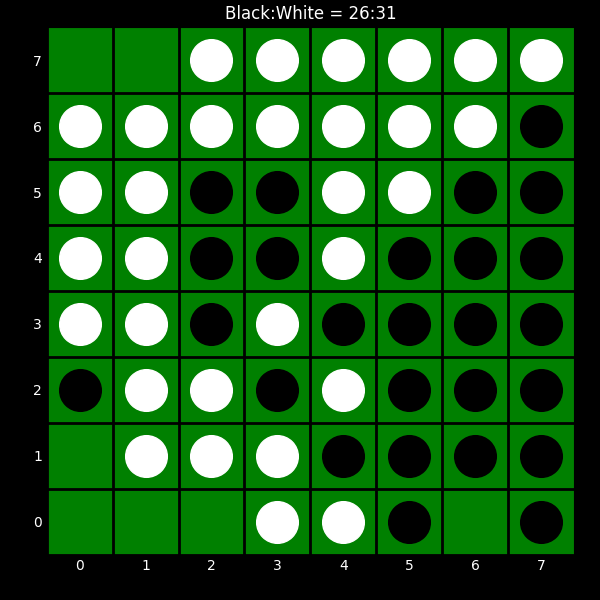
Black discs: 26
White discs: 31